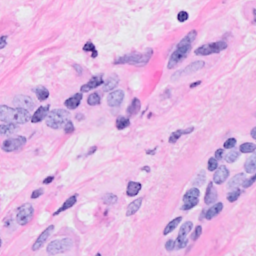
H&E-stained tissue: Breast